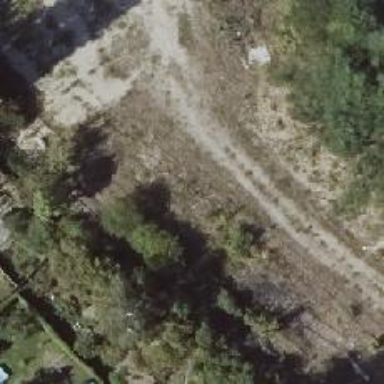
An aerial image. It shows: Historic railway.